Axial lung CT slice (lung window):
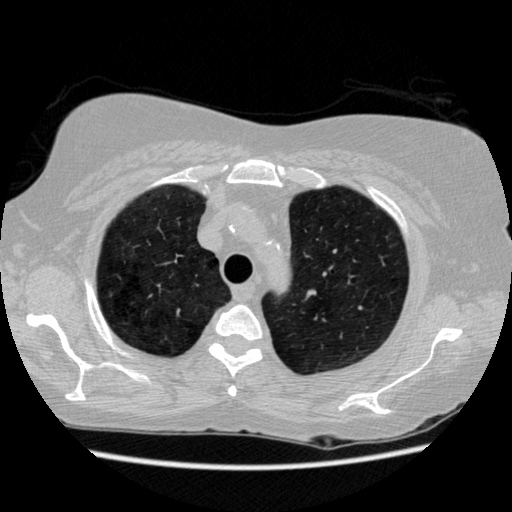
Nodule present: no